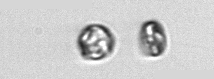
Label: Thalassiosira